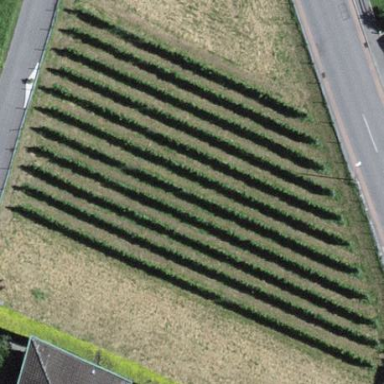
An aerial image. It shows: Vineyard growing grapes.